Question: I already searched Google the entire day but I just can't figure out a solution for this one.
I am trying to implement a table view with custom cells in my iOS App. I'm using custom cells that display different images and Labels. Everything is working fine except that the Cells are too large for the table view. I know that I need to implement the heightForRowAtIndexPath method but it is never called.
I've tried setting the delegate for the TableView in the nib file and in the ShowPostsViewController in the code but nothing helps. I expect that the problem probably is that the dataSource is set but not the delegate. I can't understand why though.
Every solution I found until now says that the delegate is not set correctly. However, I'm pretty sure it is in my case?!
I'm grateful for any help. Here's my code:
ShowPostsViewController.h
'''
@interface ShowPostsViewController : UIViewController <UITableViewDelegate, UITableViewDataSource>
@property (nonatomic, strong) IBOutlet UITableView *postsTableView;
@end
'''
And ShowPostsViewController.m
'''
@implementation ShowPostsViewController
@synthesize postsTableView;
- (void)viewDidLoad
{
[super viewDidLoad];
self.postsTableView.delegate = self;
self.postsTableView.dataSource = self;
NSLog(@"Delegate set");
[postsTableView beginUpdates];
NSMutableArray *tempArray = [[NSMutableArray alloc] init];
for(int i=0; i<8; i++){
[tempArray addObject: [NSIndexPath indexPathForRow:i inSection:0]];
}
[postsTableView insertRowsAtIndexPaths:tempArray withRowAnimation:UITableViewRowAnimationAutomatic];
NSLog(@"Updates Called");
[postsTableView endUpdates];
[postsTableView reloadData];
}
-(NSInteger)tableView:(UITableView *)tableView numberOfRowsInSection:(NSInteger)section{
return 8;
}
//PostTableViewCell is my custom Cell that I want to display
-(PostTableViewCell*)tableView: (UITableView*)tableView cellForRowAtIndexPath:(NSIndexPath *)indexPath{
PostTableViewCell *cell = [tableView dequeueReusableCellWithIdentifier:@"cell"];
if(!cell){
cell = [[PostTableViewCell alloc]initWithStyle:UITableViewCellStyleValue2 reuseIdentifier:@"cell"];
}
return cell;
}
//This method is not called for some reason
-(CGFloat)tableview: (UITableView*)tableView heightForRowAtIndexPath: (NSIndexPath*) indexPath{
NSLog(@"Height Method called");
CGFloat returnValue = 1000;
return returnValue;
}
//This method is called
-(NSInteger) numberOfSectionsInTableView:(UITableView *)tableView{
NSLog(@"Section Number called");
return 1;
}
@end
'''
I've also got the tableView linked to the ShowPostsViewController in the Interface Builder.

Thank you all for your great support.
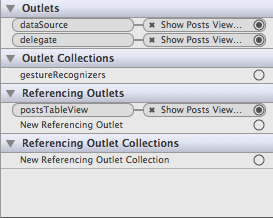
Answer: You are going to kick yourself for this mistake. You have implemented the method:
'''
-(CGFloat)tableview: (UITableView*)tableView heightForRowAtIndexPath: (NSIndexPath*) indexPath
'''
But the actual delegate method should be:
'''
-(CGFloat)tableView: (UITableView*)tableView heightForRowAtIndexPath: (NSIndexPath*) indexPath
'''
The only difference is the capital 'V' in 'tableView'. You have a lowercase 'v' by mistake.
Try to make use of as much code completion in Xcode as you can to help avoid these types of mistakes.